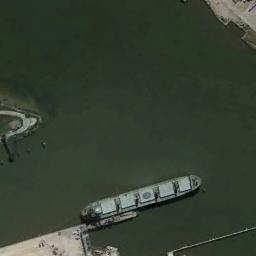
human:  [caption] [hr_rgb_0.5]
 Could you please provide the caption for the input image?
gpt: A blue bulk carrier docked by the dock .

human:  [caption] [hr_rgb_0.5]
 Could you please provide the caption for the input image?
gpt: A ship is beside the dock .

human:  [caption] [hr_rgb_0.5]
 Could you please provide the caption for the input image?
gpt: The ship is docked at the dock and the water is dark green .

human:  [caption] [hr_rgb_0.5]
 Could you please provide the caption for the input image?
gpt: There is a ship in the green water on the shore .

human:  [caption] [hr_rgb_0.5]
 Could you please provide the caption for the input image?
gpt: The ship is at the harbor .